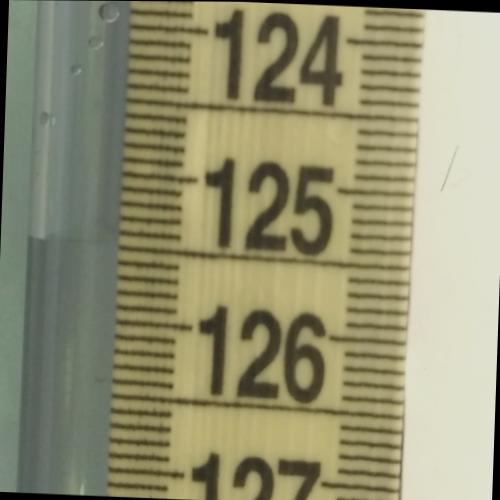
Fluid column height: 125.5 cm